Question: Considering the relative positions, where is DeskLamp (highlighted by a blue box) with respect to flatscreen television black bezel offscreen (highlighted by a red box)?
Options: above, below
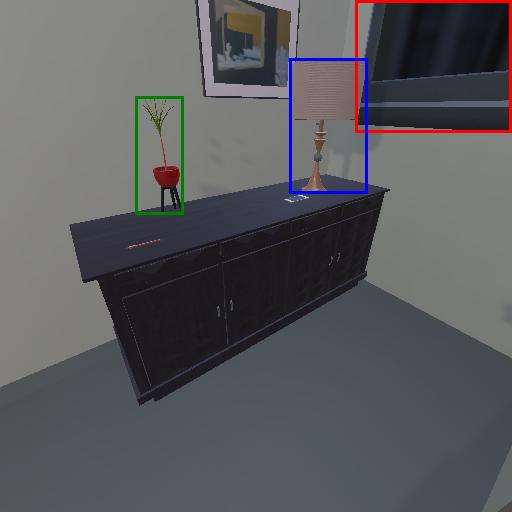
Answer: above